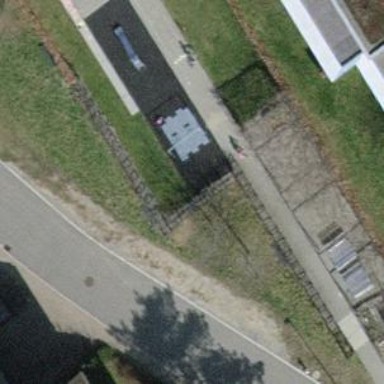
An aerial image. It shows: Playground featuring swings.